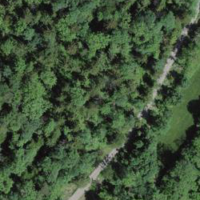
EUNIS habitat code: 44
Species observed at this site:
Melittis melissophyllum
Equisetum telmateia